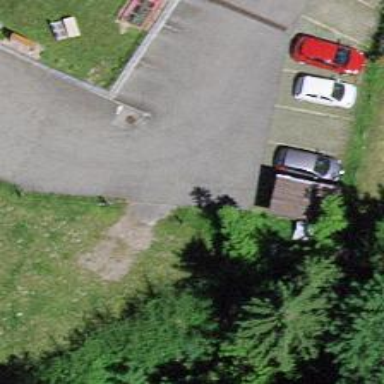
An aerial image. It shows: Parking aisle designated as service road.